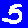
Digit: 5